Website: home-depot
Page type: cart
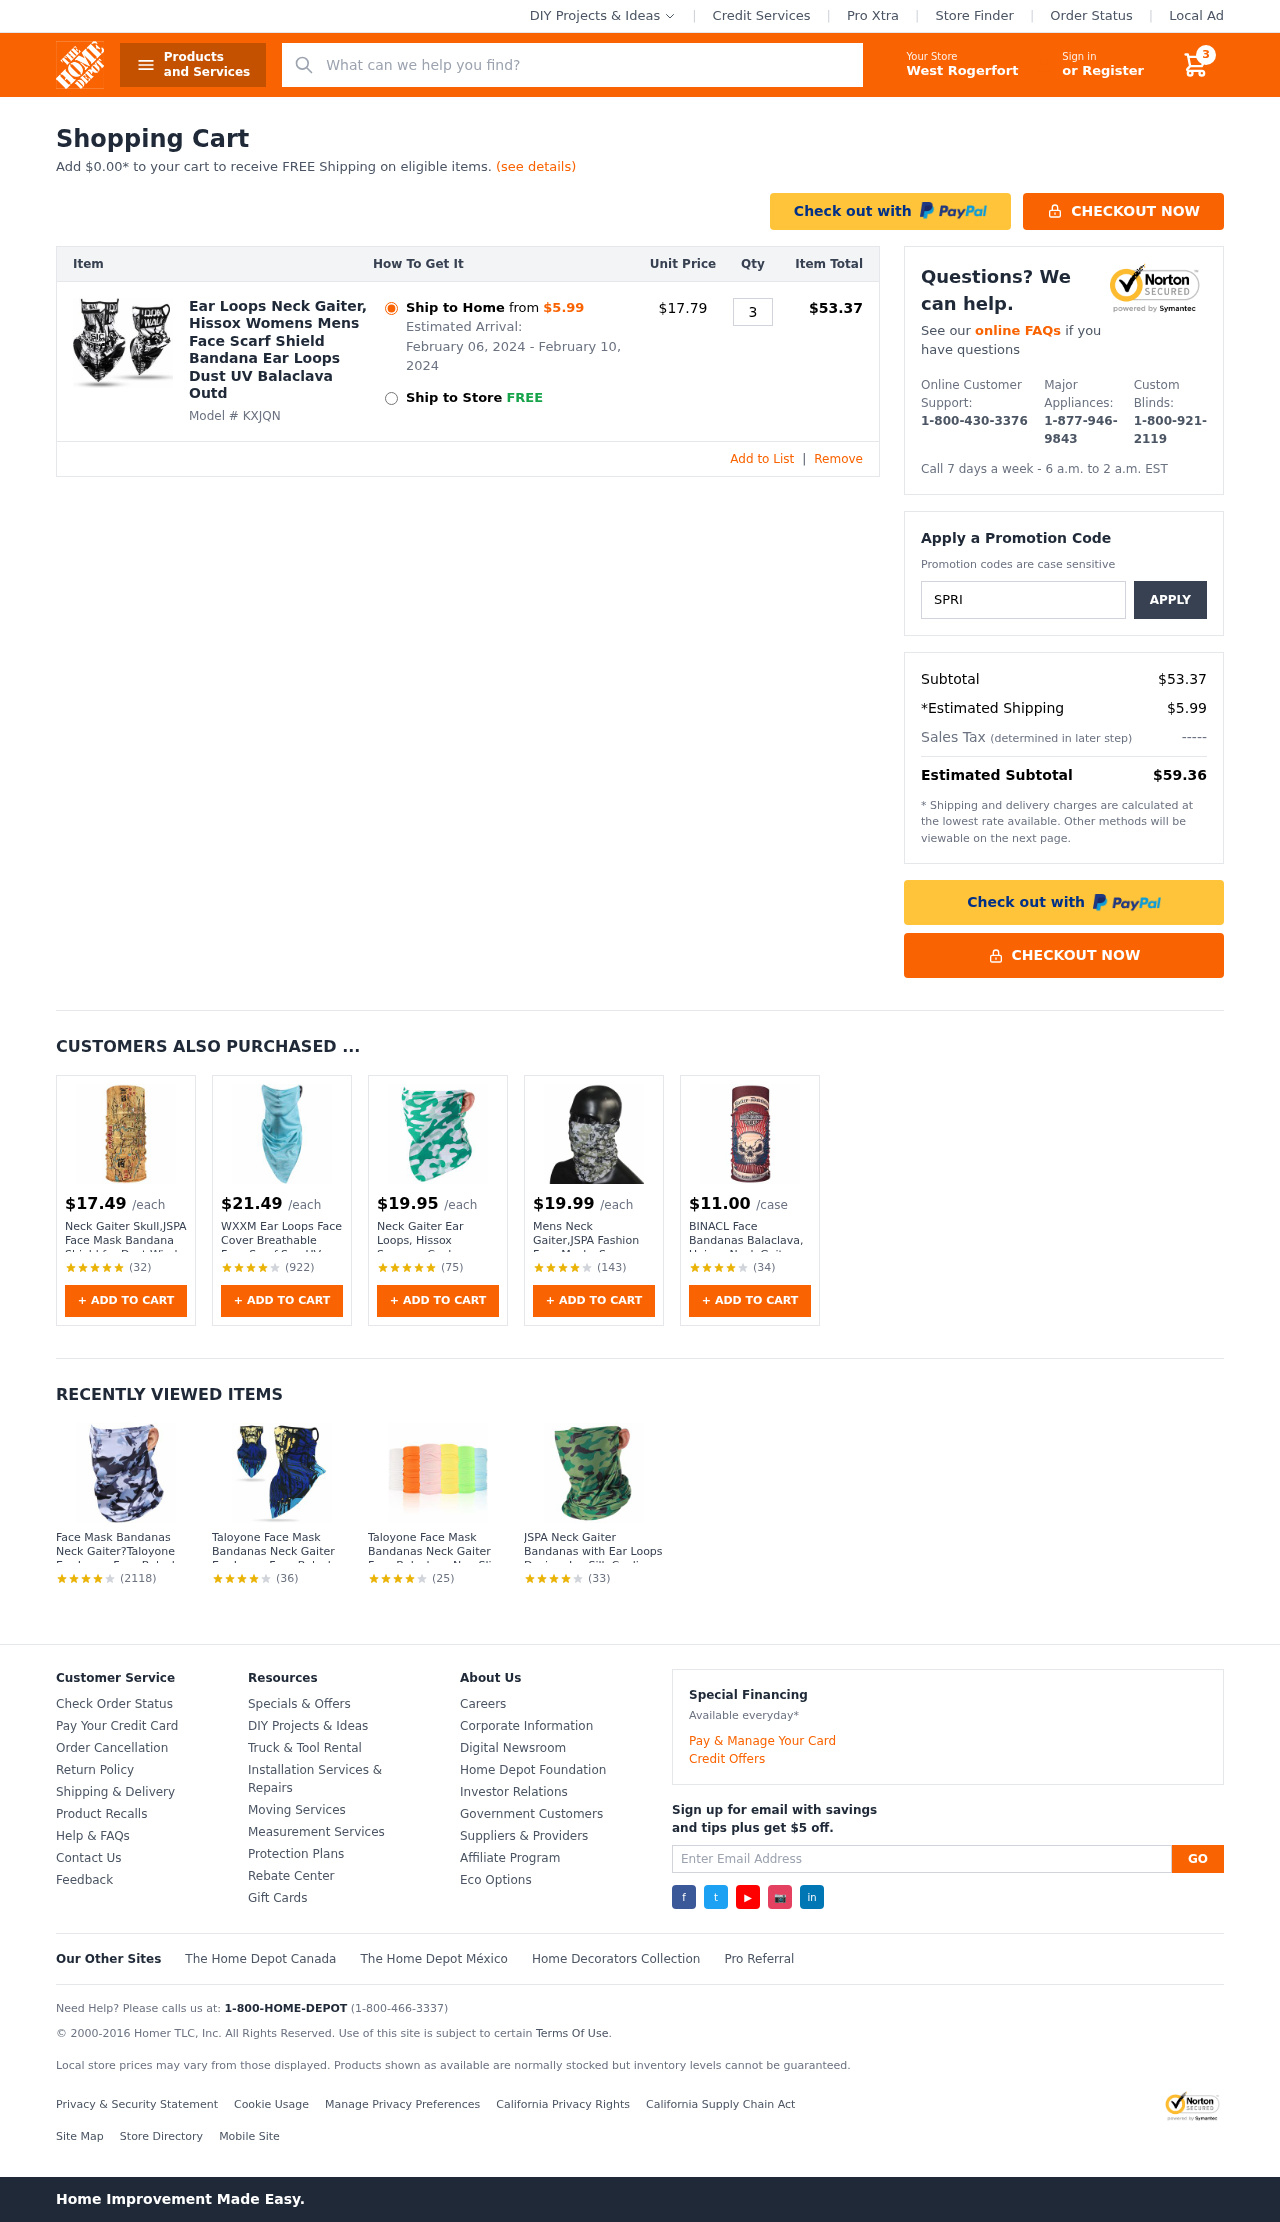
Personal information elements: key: PII_CITY
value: West Rogerfort
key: PII_PROMO_CODE
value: SPRING01
Product elements: key: PRODUCT1_NAME
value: Ear Loops Neck Gaiter, Hissox Womens Mens Face Scarf Shield Bandana Ear Loops Dust UV Balaclava Outd
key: PRODUCT1_PRICE
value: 17.79
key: PRODUCT1_QUANTITY
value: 3
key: PRODUCT2_PRICE
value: $17.49
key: PRODUCT2_NAME
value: Neck Gaiter Skull,JSPA Face Mask Bandana Shield for Dust Wind UV Sun Protection Tube Headband Skelet
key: PRODUCT2_NUM_RATINGS
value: (32)
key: PRODUCT3_PRICE
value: $21.49
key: PRODUCT3_NAME
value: WXXM Ear Loops Face Cover Breathable Face Scarf Sun UV Protection Neck Gaiter 1 Piece Blue
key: PRODUCT3_NUM_RATINGS
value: (922)
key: PRODUCT4_PRICE
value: $19.95
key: PRODUCT4_NAME
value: Neck Gaiter Ear Loops, Hissox Summer Cool Breathable Lightweight Balaclava Bandana Headwear Face Cov
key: PRODUCT4_NUM_RATINGS
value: (75)
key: PRODUCT5_PRICE
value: $19.99
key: PRODUCT5_NAME
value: Mens Neck Gaiter,JSPA Fashion Face Masks Summer Headwear Cooling Face Mouth Cover Headband Neck Gait
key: PRODUCT5_NUM_RATINGS
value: (143)
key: PRODUCT6_PRICE
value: $11.00
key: PRODUCT6_NAME
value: BINACL Face Bandanas Balaclava, Unisex Neck Gaiter Scarf Novelty Stretchable Wind Sun UV Protection
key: PRODUCT6_NUM_RATINGS
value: (34)
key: PRODUCT7_NAME
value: Face Mask Bandanas Neck Gaiter?Taloyone Ear Loops Face Balaclava Non Slip Light Cool Breathable Band
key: PRODUCT7_NUM_RATINGS
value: (2118)
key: PRODUCT8_NAME
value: Taloyone Face Mask Bandanas Neck Gaiter Ear Loops Face Balaclava Non Slip Light Cool Breathable Band
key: PRODUCT8_NUM_RATINGS
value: (36)
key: PRODUCT9_NAME
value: Taloyone Face Mask Bandanas Neck Gaiter Face Balaclava Non Slip Light Cool Breathable for Sun Wind D
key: PRODUCT9_NUM_RATINGS
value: (25)
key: PRODUCT10_NAME
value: JSPA Neck Gaiter Bandanas with Ear Loops Design, Ice Silk Cooling Sports Scarf Balaclava for Dust Ou
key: PRODUCT10_NUM_RATINGS
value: (33)
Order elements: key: ORDER_NUM_ITEMS
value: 3
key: AMOUNT_TO_FREE_SHIPPING
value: $0.00
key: ORDER_SHIPPING_DATE
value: February 06, 2024
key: ORDER_DELIVERY_DATE
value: February 10, 2024
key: ORDER_ITEM_TOTAL
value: $53.37
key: ORDER_SUBTOTAL
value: $53.37
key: ORDER_SHIPPING_COST
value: $5.99
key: ORDER_TOTAL
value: $59.36
Search elements: key: HEADER_SEARCH
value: What can we help you find?